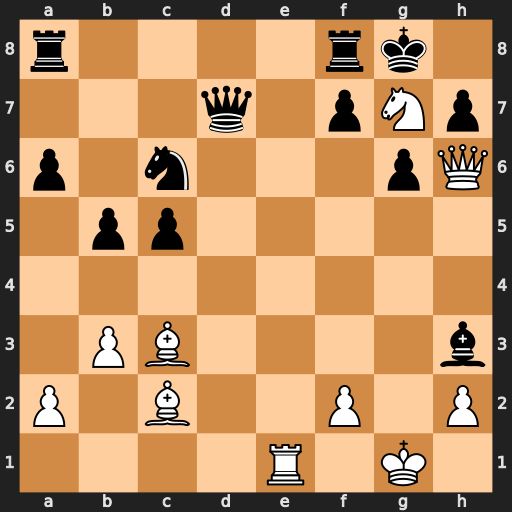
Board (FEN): r4rk1/3q1pNp/p1n3pQ/1pp5/8/1PB4b/P1B2P1P/4R1K1
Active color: w
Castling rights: -
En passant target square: -
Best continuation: Nf5 f6 Re7 Qxe7 Nxe7+